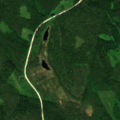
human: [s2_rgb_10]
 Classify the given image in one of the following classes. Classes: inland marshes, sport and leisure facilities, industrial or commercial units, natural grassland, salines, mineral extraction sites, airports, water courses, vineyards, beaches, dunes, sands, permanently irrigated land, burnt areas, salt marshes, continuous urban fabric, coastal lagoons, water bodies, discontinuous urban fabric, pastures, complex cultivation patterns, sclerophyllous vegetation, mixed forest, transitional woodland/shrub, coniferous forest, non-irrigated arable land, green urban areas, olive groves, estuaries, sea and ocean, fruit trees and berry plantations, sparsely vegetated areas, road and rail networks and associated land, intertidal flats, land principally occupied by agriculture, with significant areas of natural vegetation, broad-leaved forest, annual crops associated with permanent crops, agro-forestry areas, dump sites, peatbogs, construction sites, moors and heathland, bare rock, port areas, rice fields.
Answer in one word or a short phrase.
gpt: coniferous forest, mixed forest